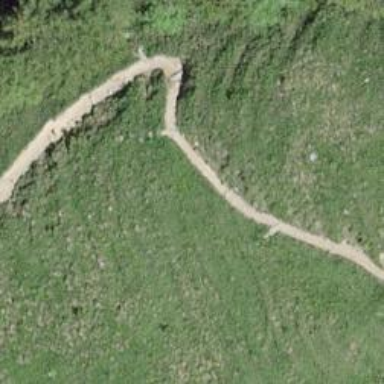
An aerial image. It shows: Path with excellent trail visibility on the ground.